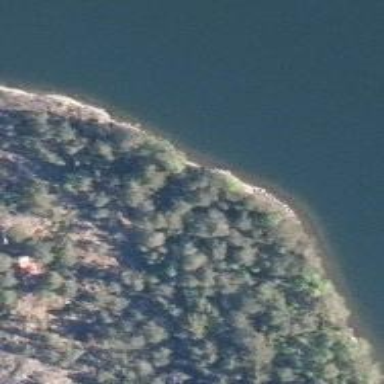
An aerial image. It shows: Natural cliff.